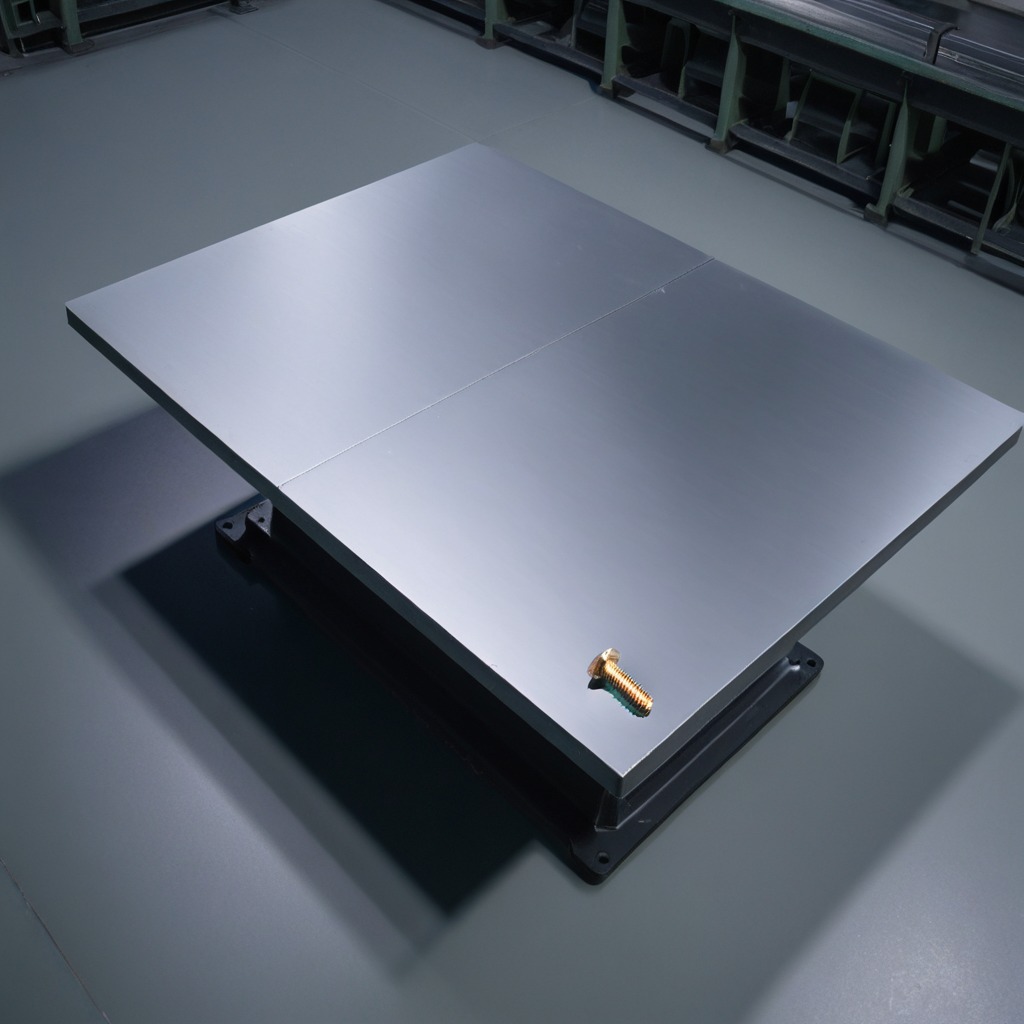
A metal screw is lying on the tabletop in the basement.